Field crop: maize
Growth stage: 2
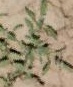
Species: atriplex